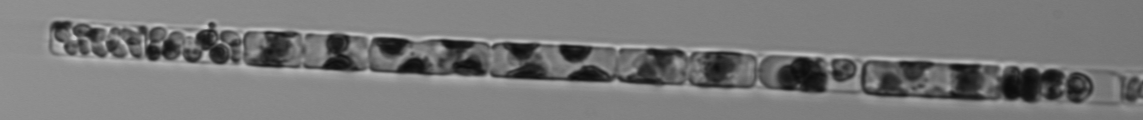
Label: Guinardia_delicatula_TAG_internal_parasite